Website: macys
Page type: review-order
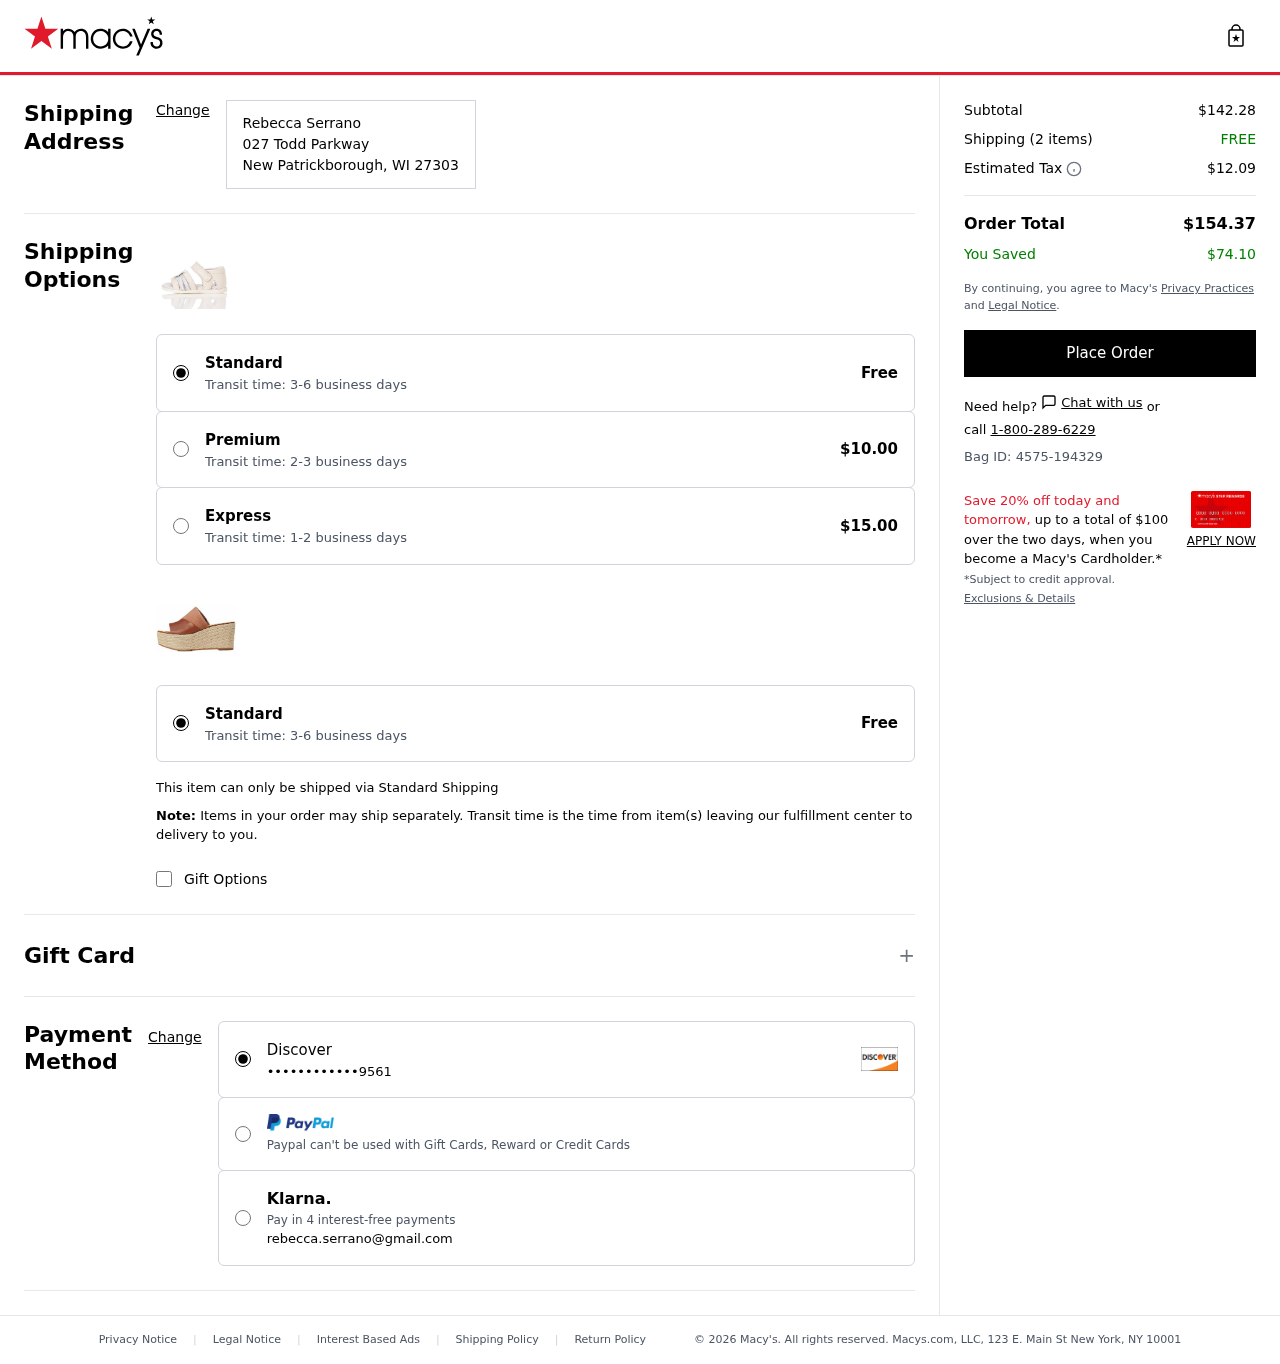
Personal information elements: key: PII_CARD_LAST4
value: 9561
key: PII_CARD_TYPE
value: Discover
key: PII_CITY
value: New Patrickborough
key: PII_EMAIL
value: rebecca.serrano@gmail.com
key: PII_FULLNAME
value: Rebecca Serrano
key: PII_POSTCODE
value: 27303
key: PII_STATE_ABBR
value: WI
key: PII_STREET
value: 027 Todd Parkway
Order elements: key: ORDER_SUBTOTAL
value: $142.28
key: ORDER_NUM_ITEMS
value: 2
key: ORDER_SHIPPING_COST
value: FREE
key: ORDER_TAX
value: $12.09
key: ORDER_TOTAL
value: $154.37
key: ORDER_SAVINGS
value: $74.10
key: ORDER_BAG_ID
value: Bag ID: 4575-194329